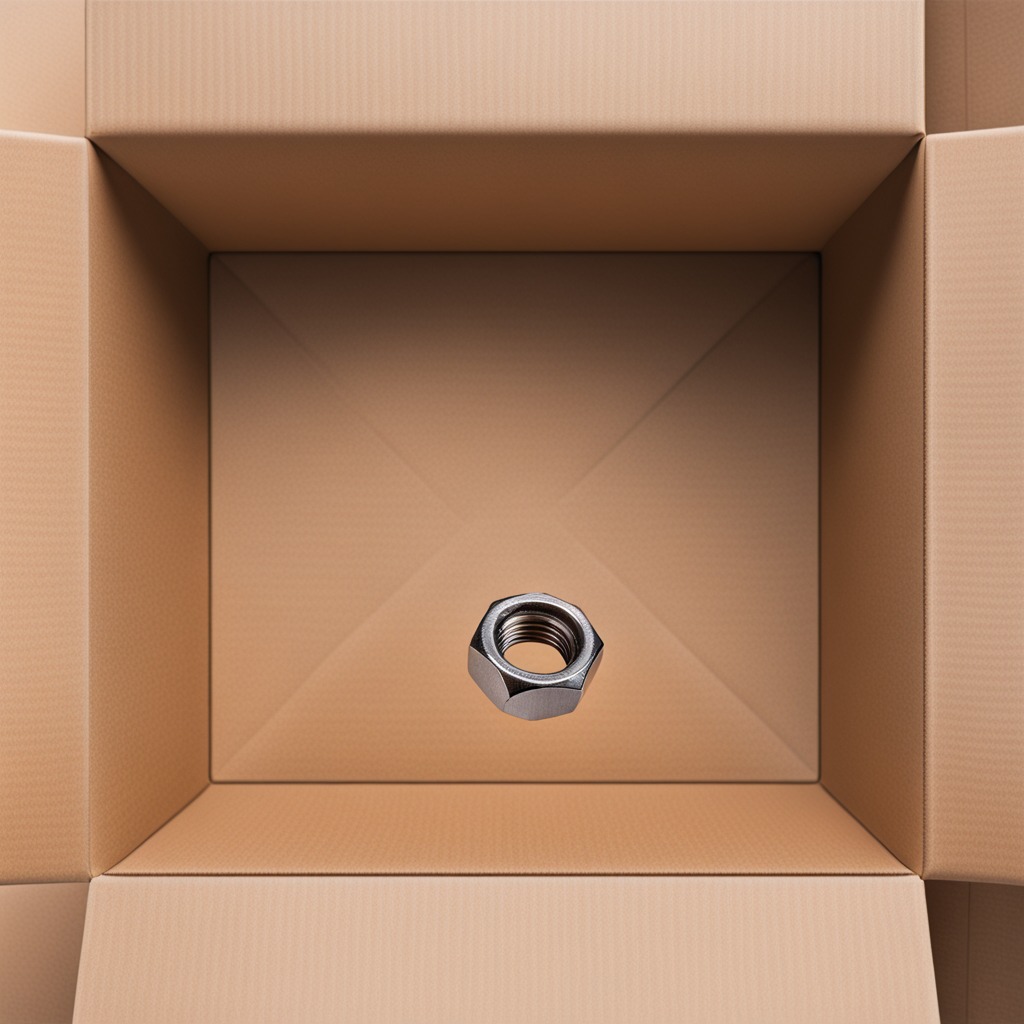
A metal nut is lying on the cardboard box surface.